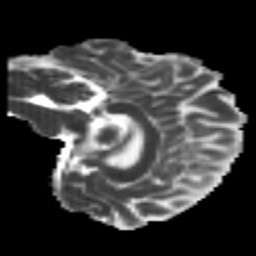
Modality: MD
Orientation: sagittal
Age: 22
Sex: female
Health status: healthy
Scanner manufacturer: philips
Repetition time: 7.474 s
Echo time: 0.08753 s